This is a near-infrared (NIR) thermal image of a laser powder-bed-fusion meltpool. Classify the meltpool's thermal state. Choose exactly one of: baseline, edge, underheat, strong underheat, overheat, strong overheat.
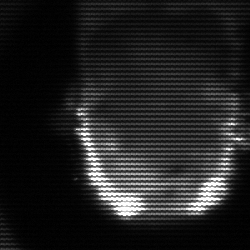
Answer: baseline